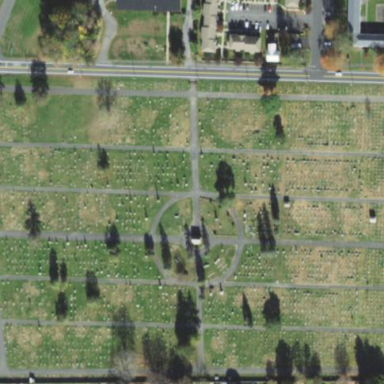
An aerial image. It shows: Cemetery.